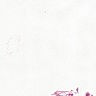
Metastatic tissue present: no